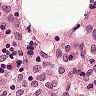
Metastatic tissue present: no